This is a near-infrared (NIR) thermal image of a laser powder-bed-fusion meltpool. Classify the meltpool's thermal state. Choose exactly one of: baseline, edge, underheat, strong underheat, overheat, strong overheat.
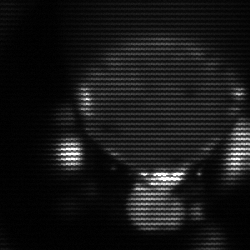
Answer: edge